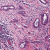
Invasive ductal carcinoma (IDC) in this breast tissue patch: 1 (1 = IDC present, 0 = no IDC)